Question: This is what I'm referring to:

From what I've read, an 'objc_msgSend' is essentially what is happening at the c level when you send an Objective-C message, and this setting set to 'Yes' ensures that the message being sent has the same number of arguments as the the receiver is expecting.
Is this correct? Also what are the advantages and disadvantages to setting this to 'Yes' or 'No'? Should I only set this to 'Yes' in development and 'No' in production?
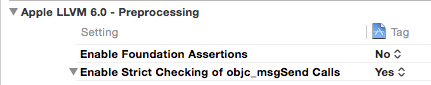
Answer: You are essentially correct, yes.
Apple sets it to Yes by default because it helps to find errors faster. The only reason to set it to No would be because you are compiling legacy code that hasn't been updated to compile cleanly with this option on.
"Enable Strict Checking of objc_msgSend Calls" is a compile time check, not run time, so there is no benefit to turning it off in production.